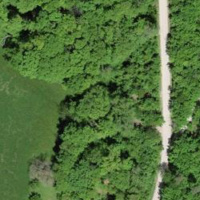
EUNIS habitat code: 25
Species observed at this site:
Daphne laureola